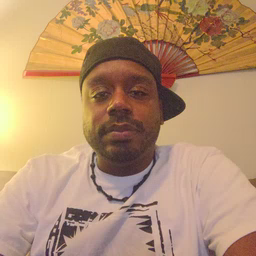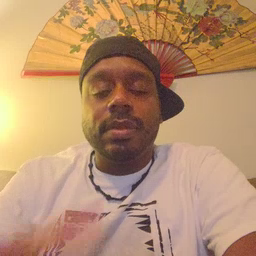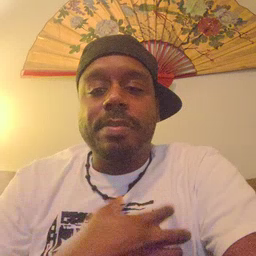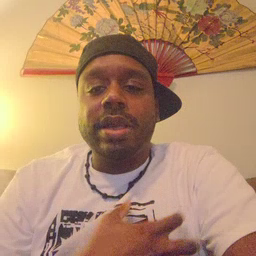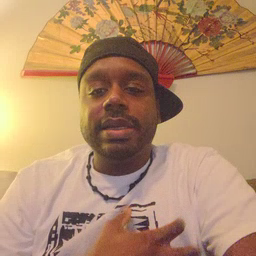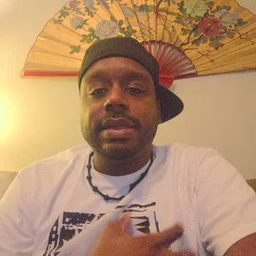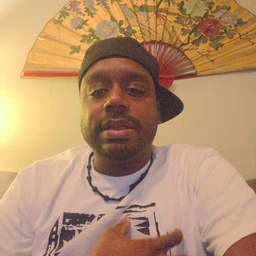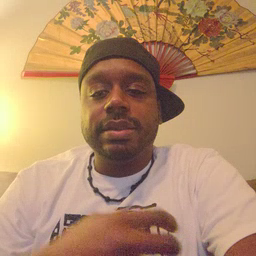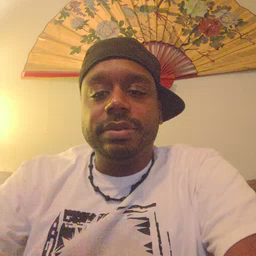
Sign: police